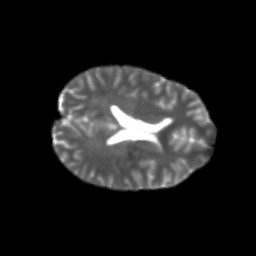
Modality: T2w
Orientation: axial
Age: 20
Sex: male
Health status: healthy
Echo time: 0.074 s